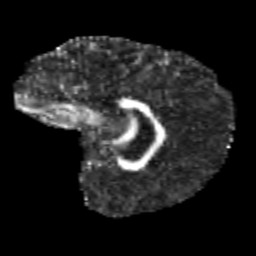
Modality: FA
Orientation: sagittal
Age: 10
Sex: male
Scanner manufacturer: siemens
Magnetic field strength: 3 T
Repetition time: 3.8 s
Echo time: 0.07 s